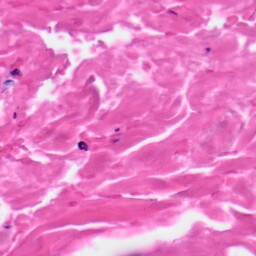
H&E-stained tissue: Skin